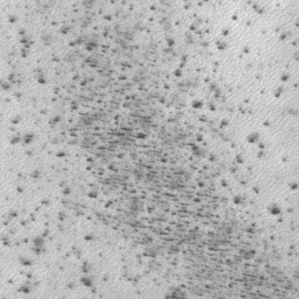
Label: frost